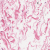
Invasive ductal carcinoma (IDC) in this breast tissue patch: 0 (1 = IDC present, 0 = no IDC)